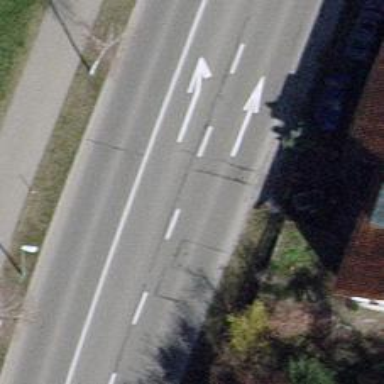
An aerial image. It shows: Asphalt road classified as primary highway.